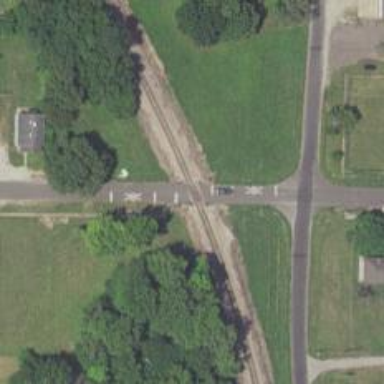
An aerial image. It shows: Level crossing with lights on the railway.